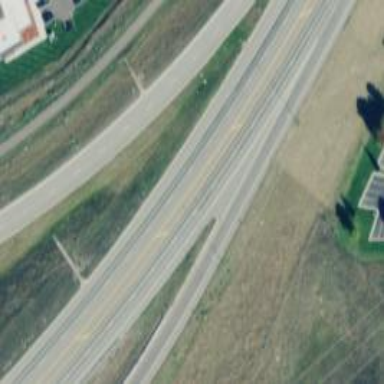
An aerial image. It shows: This image shows trunk highway that functions as expressway.